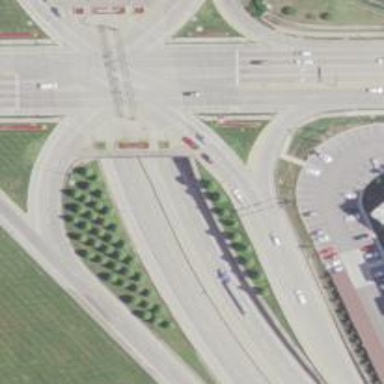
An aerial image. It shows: Trunk link highway.